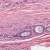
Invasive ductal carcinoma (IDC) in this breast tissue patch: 1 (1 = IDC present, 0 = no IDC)